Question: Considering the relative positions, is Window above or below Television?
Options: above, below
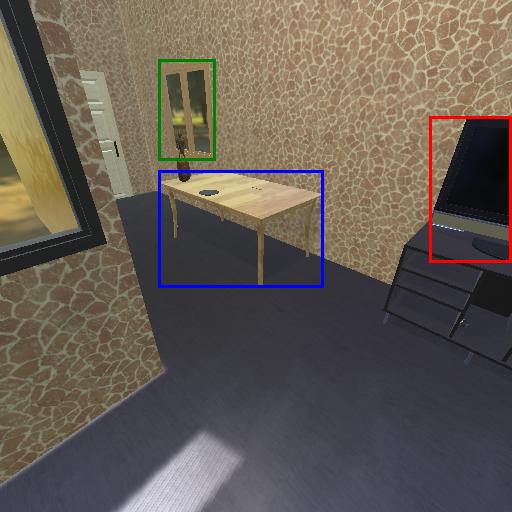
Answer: above